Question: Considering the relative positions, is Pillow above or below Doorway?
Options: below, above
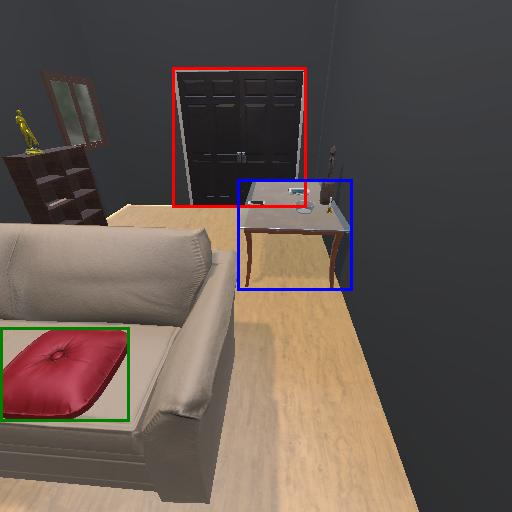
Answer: below